Question: Note : I've edited tag to C# and .NET.

You can see in my above image I've .pdf files in my 2009 folder now my task is to get the string before '_' which is my id and the string which is file name and after '.' is the extension.
these all are the file names which are in my windows explorer under 2009 folder.
In sql I want to create table with three column which will contain like this for first filename.
'''
1-AXJUHC_65927302.pdf
'''
In sql I need
'''
id filename fileextension
1-AXJUHC 1-AXJUHC_65927302.pdf pdf
'''
such a way for all the file names.
If someone just suggest me how i can extract the above fields at windows level using bash or any other tools and then write this id, filname,fileextension to text file then
i can insert it into sql.
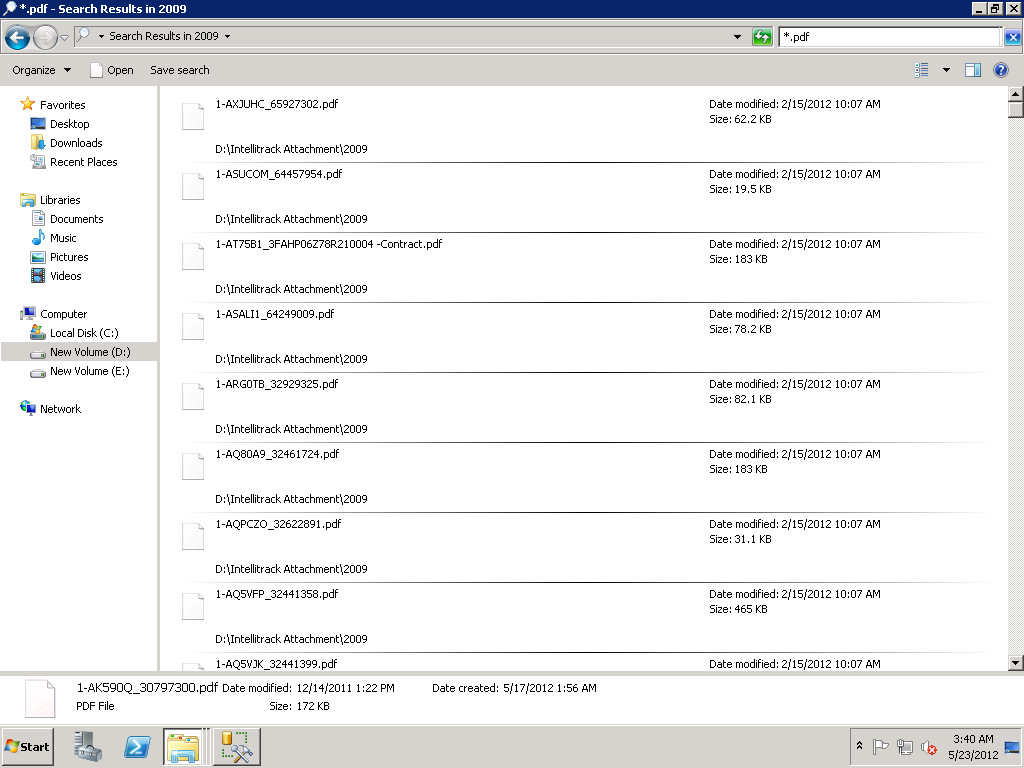
Answer: '''
foreach ( string filePath in System.IO.Directory.EnumerateFiles ( pathOfDirectory ) )
{
string filename = System.IO.Path.GetFileName ( filePath );
string id = filename.Substring ( 0 , filename.IndexOf ( '_' ) );
string extension = filename.Substring ( filename.LastIndexOf ( '.' ) + 1 );
}
'''
You could use the FileInfo class as suggested by MrGTgo, but that reads a lot more data than you require.